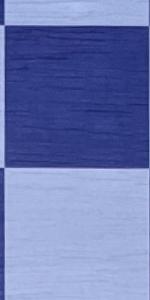
Label: Empty